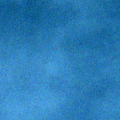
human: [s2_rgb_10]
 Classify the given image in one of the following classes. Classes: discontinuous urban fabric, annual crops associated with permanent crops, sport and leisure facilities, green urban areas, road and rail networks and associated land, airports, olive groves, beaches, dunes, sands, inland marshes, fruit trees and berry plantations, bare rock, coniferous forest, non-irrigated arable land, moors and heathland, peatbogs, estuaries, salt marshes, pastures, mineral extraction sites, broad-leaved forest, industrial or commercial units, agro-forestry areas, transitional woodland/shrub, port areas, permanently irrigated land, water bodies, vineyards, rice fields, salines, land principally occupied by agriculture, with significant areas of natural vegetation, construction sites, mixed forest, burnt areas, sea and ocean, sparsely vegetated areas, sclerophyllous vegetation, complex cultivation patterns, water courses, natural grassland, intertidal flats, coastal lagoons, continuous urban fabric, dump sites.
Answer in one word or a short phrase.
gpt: sea and ocean